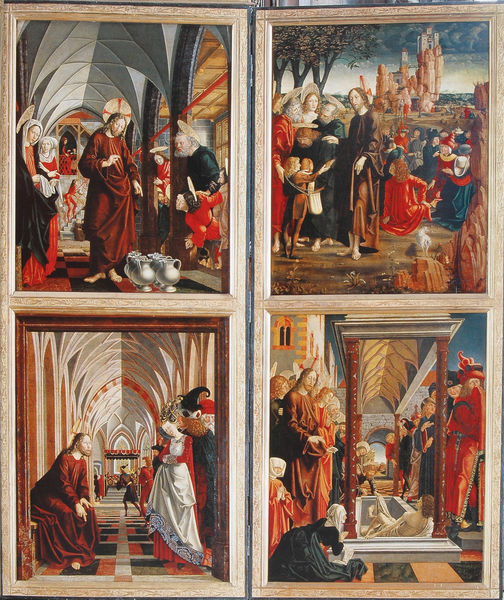
Titel: Hochaltar, erste Wandlung, rechte Seite
Künstler: Michael Pacher
Standort: St. Wolfgang (Salzkammergut)
Institution: Wallfahrts- und Pfarrkirche
Schlagwörter: baum, berg, blau, felsen, flügel, gemälde, gott, himmel, mann, wasser, weiß, wolken, bäume, frauen, gelb, grün, landschaft, menschen, ocker, stadt, braun, fenster, frau, glas, grau, holz, hut, kleid, licht, marmor, männer, schwarz, szene, säule, säulen, dach, haus, rot, schloss, weg, wolke, beige, karo, leute, muster, alt, bart, architektur, bibel, falten, rahmen, stein, tod, vollbart, erde, häuser, kirche, sonne, boden, gewand, gold, kelch, gewänder, personen, gotik, renaissance, turm, engel, kanne, krug, farbig, schiff, bilder, ansicht, italien, perspektive, fels, farbe, figuren, tafel, wein, falte, ramen, stufe, halle, kirchen, vier, karos, barfuss, gewölbe, burg, glaube, kreuz, religion, türme, dom, rippen, fliesen, beten, altar, kathedrale, kirchenschiff, heiligenschein, leben, krüge, nimbus, gotisch, kreuzgewölbe, christus, grab, jesus, jesus christus, stigmata, wundmale, christlich, leiden, mittelalter, priester, segen, segnen, mönch, heiliger, prozession, hochzeit, tempel, heilige, abendmahl, kirchlich, klappe, gelblich, jünger, heilig, taufe, maria, jesu, petrus, szenen, kannen, dyptichon, grablegung, ikone, auferstehung, altarbild, tafelbild, schloßß, kassette, got, waschung, tempelgang, teile, tabernakel, pacher, retabel, tafeln, grablege, ikonen, heiligenscheine, flügelaltar, apostel, pfingsten, wunder, auferweckung, lazarus, altarbilder, passion, altargemälde, frührenaissance, giotto, kanaa, schmerzensmann, diptychon, kreuzweg, quartett, kirchenväter, klappaltar, wandelaltar, altarbil, altarflügel, heiligen, leben jesu, chritus leben, dyptich, erweckung, flüglealtar, fußjesus, galube, graböffnung, italenisch, ki5r4che, kircvhe, lebensgeschichte, messias, pessah, retablen, tafelgemälde, vier tafeln, vierteilung, ar, kana, nain, bgebete